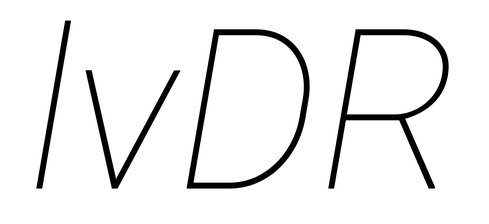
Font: Roboto-Italic_Thin_Italic